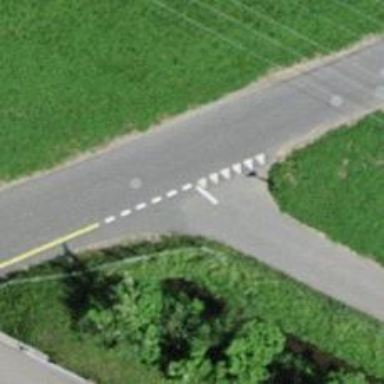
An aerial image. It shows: Road with "give way" sign.